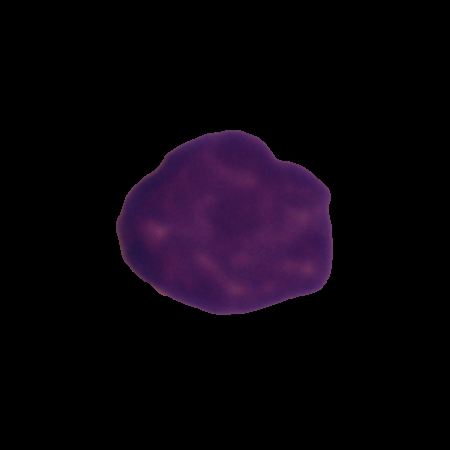
Label: healthy